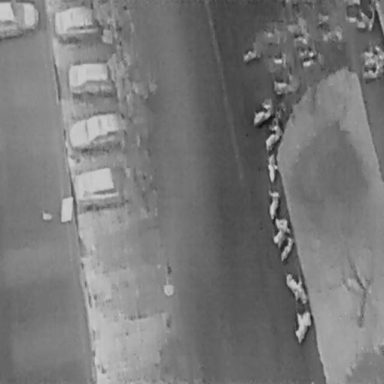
There are 25 objects shown in the infrared image, including 20 Bicycles, and five Cars.